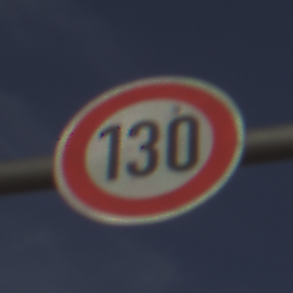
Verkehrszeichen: Geschwindigkeit130
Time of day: MorningAfternoon
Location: Outdoor (Suburban)
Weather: PartlyCloudy
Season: NotSpecified
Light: Natural